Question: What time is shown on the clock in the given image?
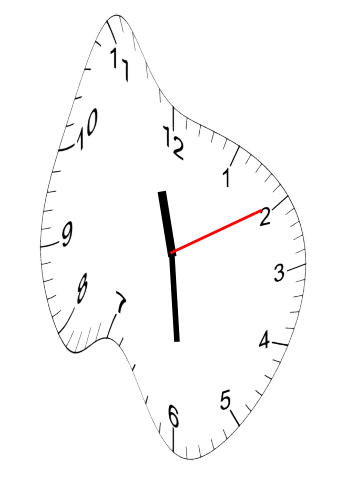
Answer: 11:29:10